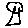
Label: tree